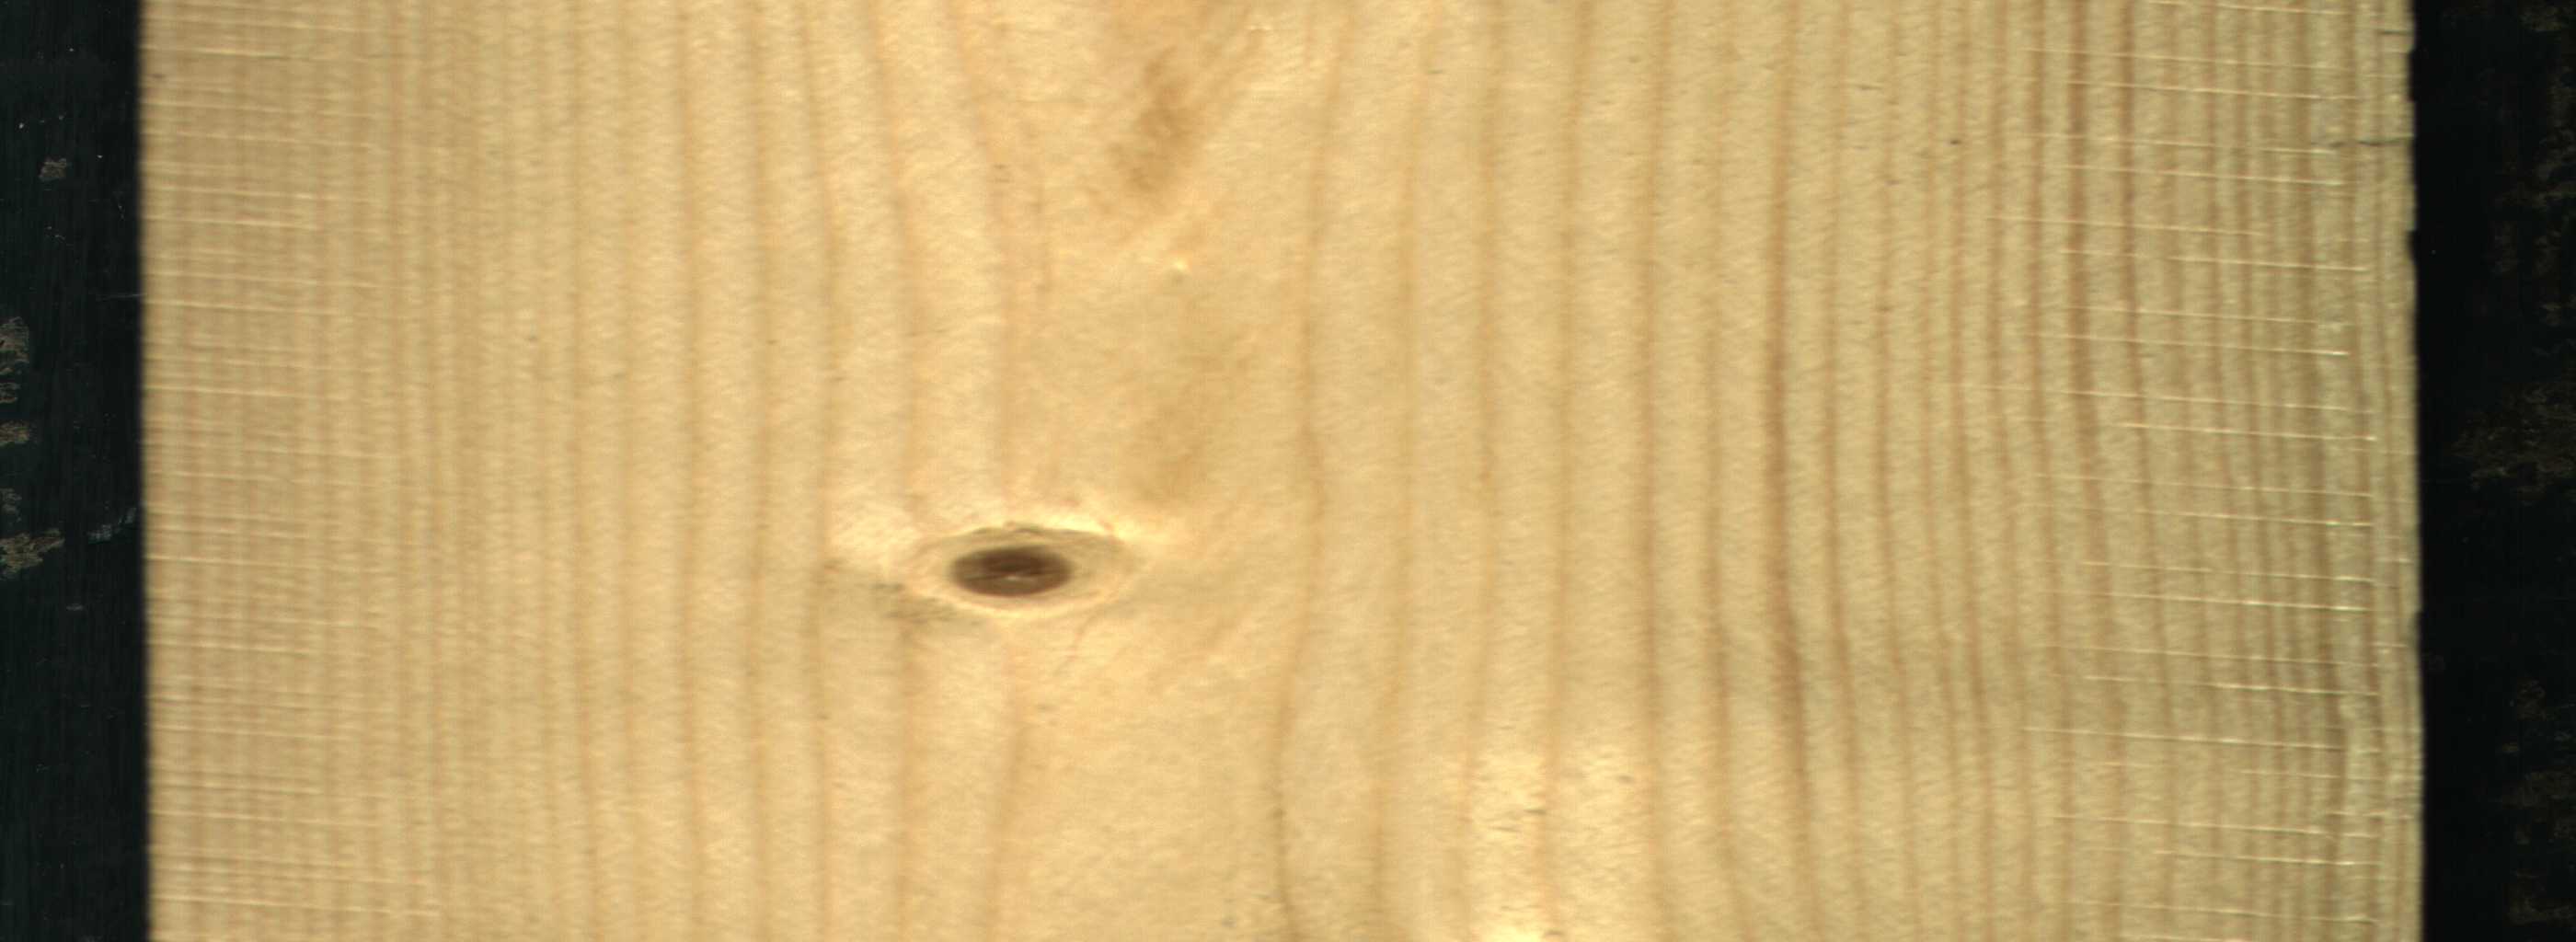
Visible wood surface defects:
Dead_Knot